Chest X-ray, AP view. Patient: 64 years old, sex F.
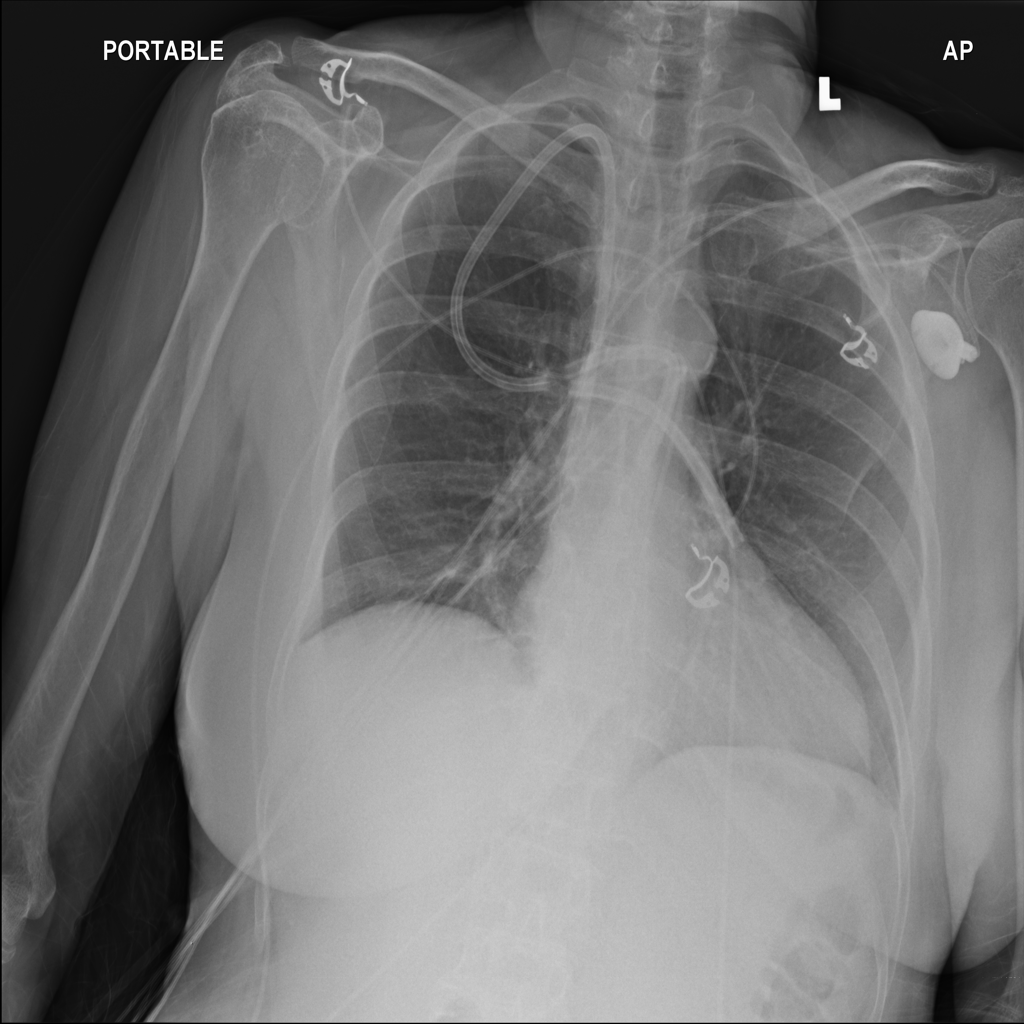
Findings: No Finding